Question: I'm using the Ionic 1.3.16 version currently. Here i need to select multiple list items in the below list.
'''
<div class="list listbox" ng-if="MemberData.length" ng-repeat="d in MemberData">
<div class="item item-avatar item-list-detail item-thumbnail-left thumnail_box">
<img ng-if="d.ThumbnailUrl" src="{{d.ThumbnailUrl}}" class="imground">
<div ng-if="d.ThumbnailUrl==''|| d.ThumbnailUrl==null" class="item-icon-left">
<div><i class="icon ion-person bgskyblue iconx dashboardsquare"></i></div>
</div>
<h3 class="spaceWrap"><b>{{d.Name}}</b></h3>
<p class="spaceWrap">
<span class="small"><i class="icon ion-location">&nbsp;</i>{{d.Location}}</span>
</p>
</div>
</div>
'''
Screen Shot of the list page:

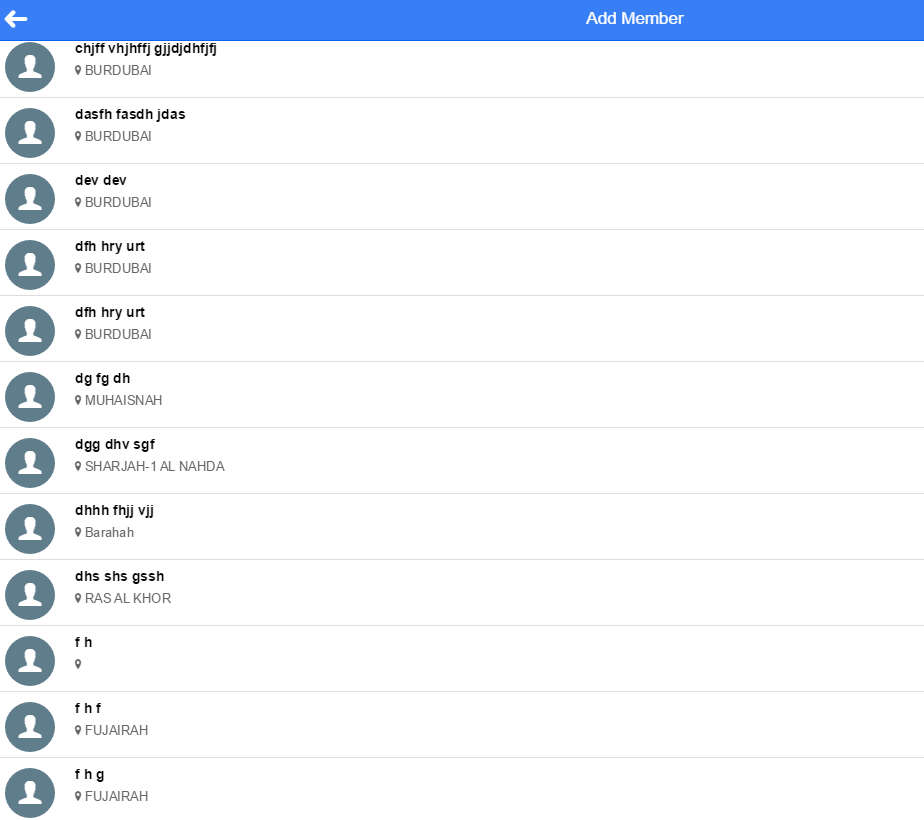
Answer: Use the 'ng-click' directive:
'''
<div class="item" ng-click="clicked(d)" ng-class="{ active: d.selected }">
<h3 class="spaceWrap"><b>{{d.Name}}</b></h3>
</div>
'''
controller:
'''
var selected = [];
$scope.clicked = function (member) {
var index = selected.indexOf(member);
if(index > -1) {
selected.splice(index, 1);
member.selected = false;
} else {
selected.push(member);
member.selected = true;
}
}
'''
<URL>